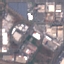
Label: Industrial